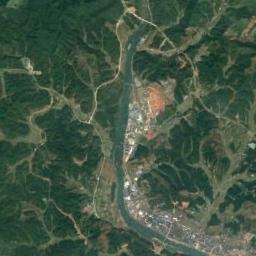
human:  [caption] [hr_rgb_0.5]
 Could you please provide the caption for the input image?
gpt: The dark green river goes through the mountainous area covered with vegetation and the residential area is in the mountainous area .

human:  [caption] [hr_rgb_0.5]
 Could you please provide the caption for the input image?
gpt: There are many trees around the river .

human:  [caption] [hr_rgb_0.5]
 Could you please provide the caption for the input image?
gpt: A curved light green river at approximately right angles, With green mountains and bustling cities on both sides .

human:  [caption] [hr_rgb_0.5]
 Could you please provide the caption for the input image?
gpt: The river goes through houses and trees .

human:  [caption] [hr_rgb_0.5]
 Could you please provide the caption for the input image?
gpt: There are many buildings and green mountains around the river .